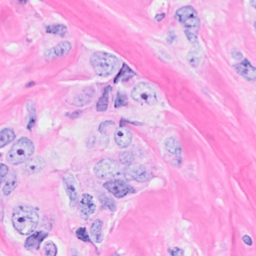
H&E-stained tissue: Breast